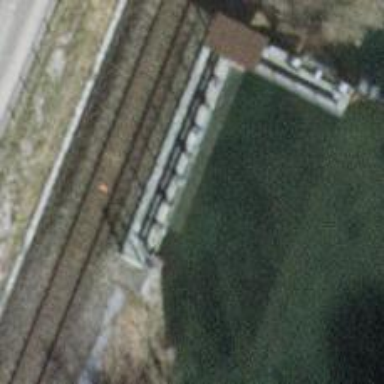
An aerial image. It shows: Weir along the waterway.